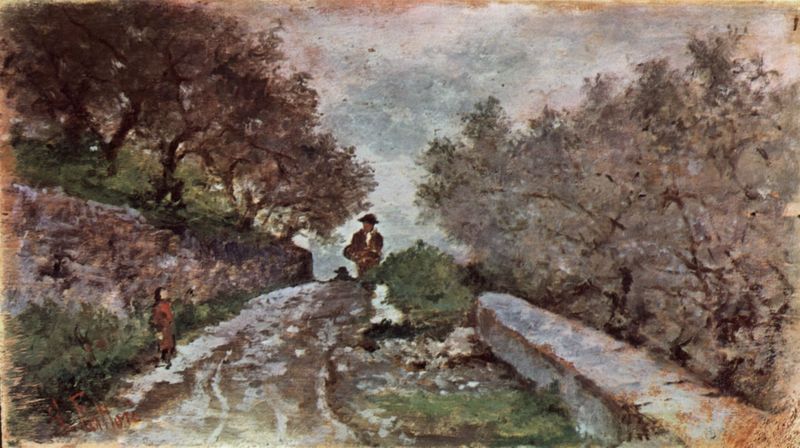
Titel: Strasse durch den Olivenhain mit zwei Passanten
Künstler: Giovanni Fattori
Standort: Firenze
Institution: Galleria d'Arte Moderna
Schlagwörter: baum, blau, blätter, dunkel, gemälde, himmel, laub, mann, schatten, wasser, weiß, wolken, aquarell, bäume, gelb, grün, impressionismus, landschaft, menschen, mädchen, ocker, äste, braun, frau, grau, hell, hut, hüte, kleid, männer, strasse, blüten, gras, hund, park, rasen, rot, schnee, weg, wiese, beige, malerei, jacke, mensch, stein, steine, herr, signatur, ast, erde, horizont, kalt, natur, strauch, zweige, brücke, busch, büsche, gebüsch, pfad, sträucher, boden, land, haare, mantel, realismus, drei, kind, rosa, wald, kinder, garten, bewölkt, sommer, zwei, abhang, furchen, spuren, hang, mauer, allee, nebel, violett, kahl, herbst, winter, silhouette, rand, spur, korb, aufgang, stimmung, junge, frühling, kelid, regen, blautöne, wandern, befestigt, kuppe, schlamm, tasche, jäger, mauern, lanschaft, wanderer, begegnung, obstbäume, hain, gesträuch, wegrand, fahrspur, hirte, schäfer, bruchstein, oliven, kirschblüte, braun4, hangmauer, impressionismjus, mädchen+, epaar, erwinter